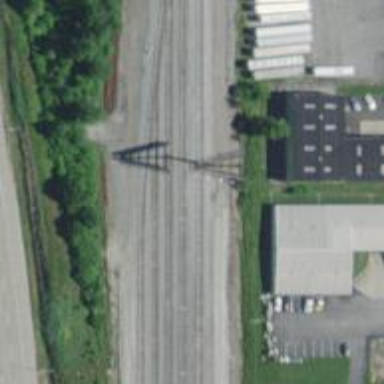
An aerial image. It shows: Railway yard.